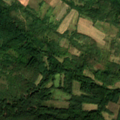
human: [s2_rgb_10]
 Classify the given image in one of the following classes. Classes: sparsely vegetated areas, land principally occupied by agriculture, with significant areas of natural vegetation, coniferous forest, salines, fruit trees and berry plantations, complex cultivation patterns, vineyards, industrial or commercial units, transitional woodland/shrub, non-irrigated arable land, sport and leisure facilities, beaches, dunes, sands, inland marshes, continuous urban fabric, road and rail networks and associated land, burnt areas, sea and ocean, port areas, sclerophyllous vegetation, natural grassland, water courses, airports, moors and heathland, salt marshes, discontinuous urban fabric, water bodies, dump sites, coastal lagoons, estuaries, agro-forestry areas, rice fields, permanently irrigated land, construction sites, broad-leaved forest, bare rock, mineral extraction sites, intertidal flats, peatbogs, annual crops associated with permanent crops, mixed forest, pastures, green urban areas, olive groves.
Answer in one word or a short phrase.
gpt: complex cultivation patterns, land principally occupied by agriculture, with significant areas of natural vegetation, broad-leaved forest